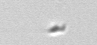
Label: detritus